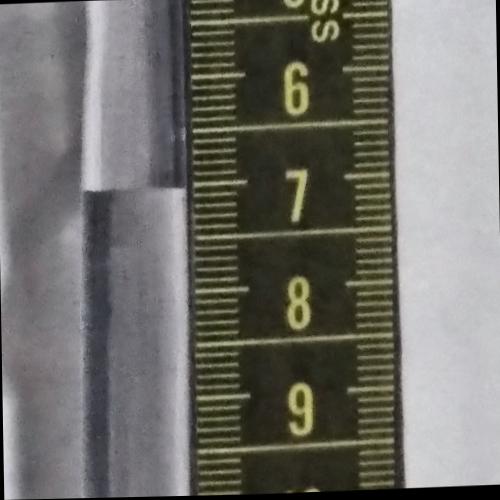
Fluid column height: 7.0 cm